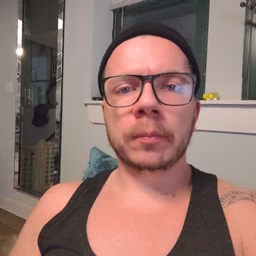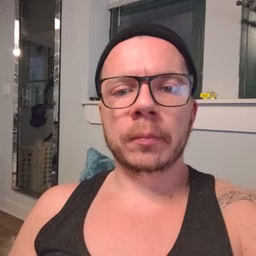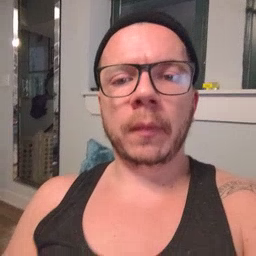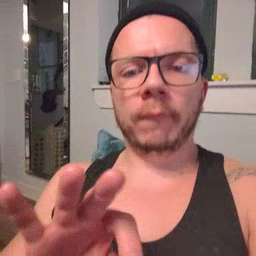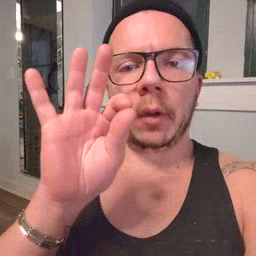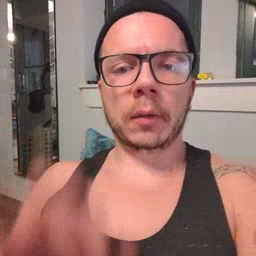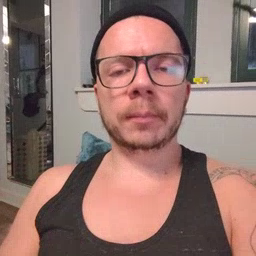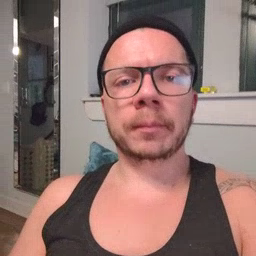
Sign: find